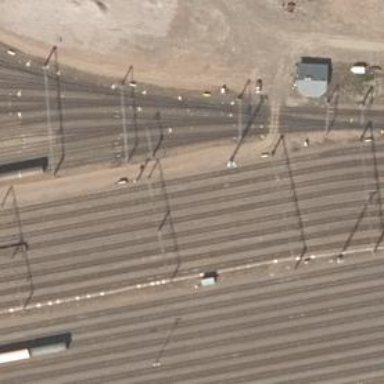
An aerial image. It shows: Railway yard with electrified contact lines.